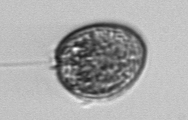
Label: Prorocentrum